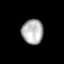
Tissue: lung
Cell type: Endothelial cells
Senescence score: 0.6081
Nuclear area (px): 523
Mean DAPI intensity: 177.384